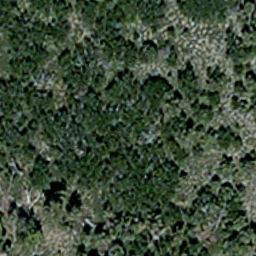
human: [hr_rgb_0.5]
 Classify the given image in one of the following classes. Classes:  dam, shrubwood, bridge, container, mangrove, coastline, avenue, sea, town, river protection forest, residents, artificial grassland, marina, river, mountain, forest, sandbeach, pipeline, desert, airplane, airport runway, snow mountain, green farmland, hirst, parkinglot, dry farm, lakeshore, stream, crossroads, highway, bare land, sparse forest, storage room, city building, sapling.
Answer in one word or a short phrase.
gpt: sparse forest